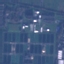
Land use / land cover class: Industrial